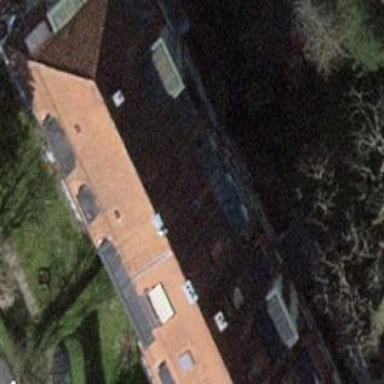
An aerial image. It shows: Building with hipped roof.